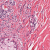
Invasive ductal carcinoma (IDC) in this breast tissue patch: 0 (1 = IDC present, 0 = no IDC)